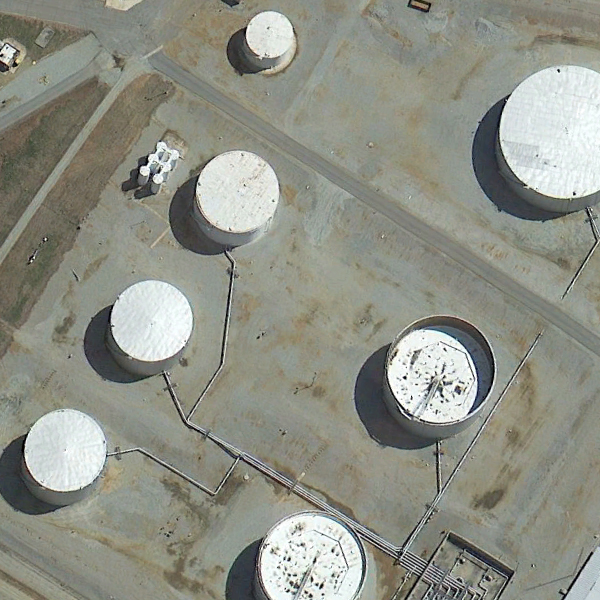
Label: StorageTanks